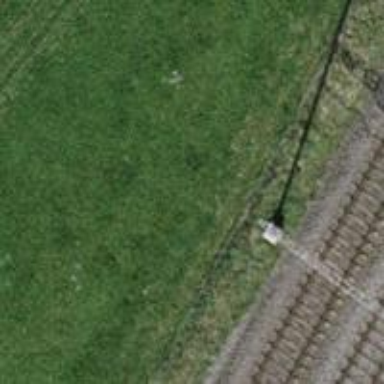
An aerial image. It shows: Power pole.